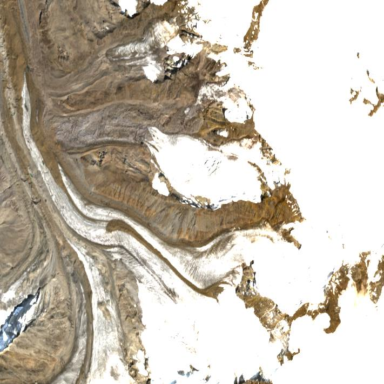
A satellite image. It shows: Stunning view of glacier.